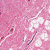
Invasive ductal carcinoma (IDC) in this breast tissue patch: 0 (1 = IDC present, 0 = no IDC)